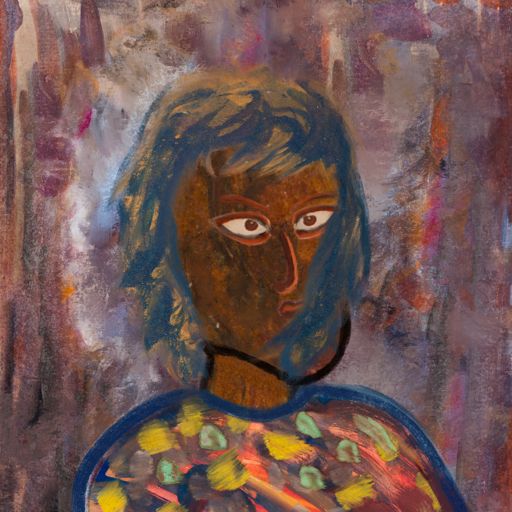
Background: Hypocrite, Head And Neck Side: Mosgoul, Face Side: Roy_Bahadur, Bust: Mother_And_Son_Mother, Hair Side: In_The_Sun, Head Accessory: Blank, Second Necklace: Blank, Necklace: Blank, Baby: Blank